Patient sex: M
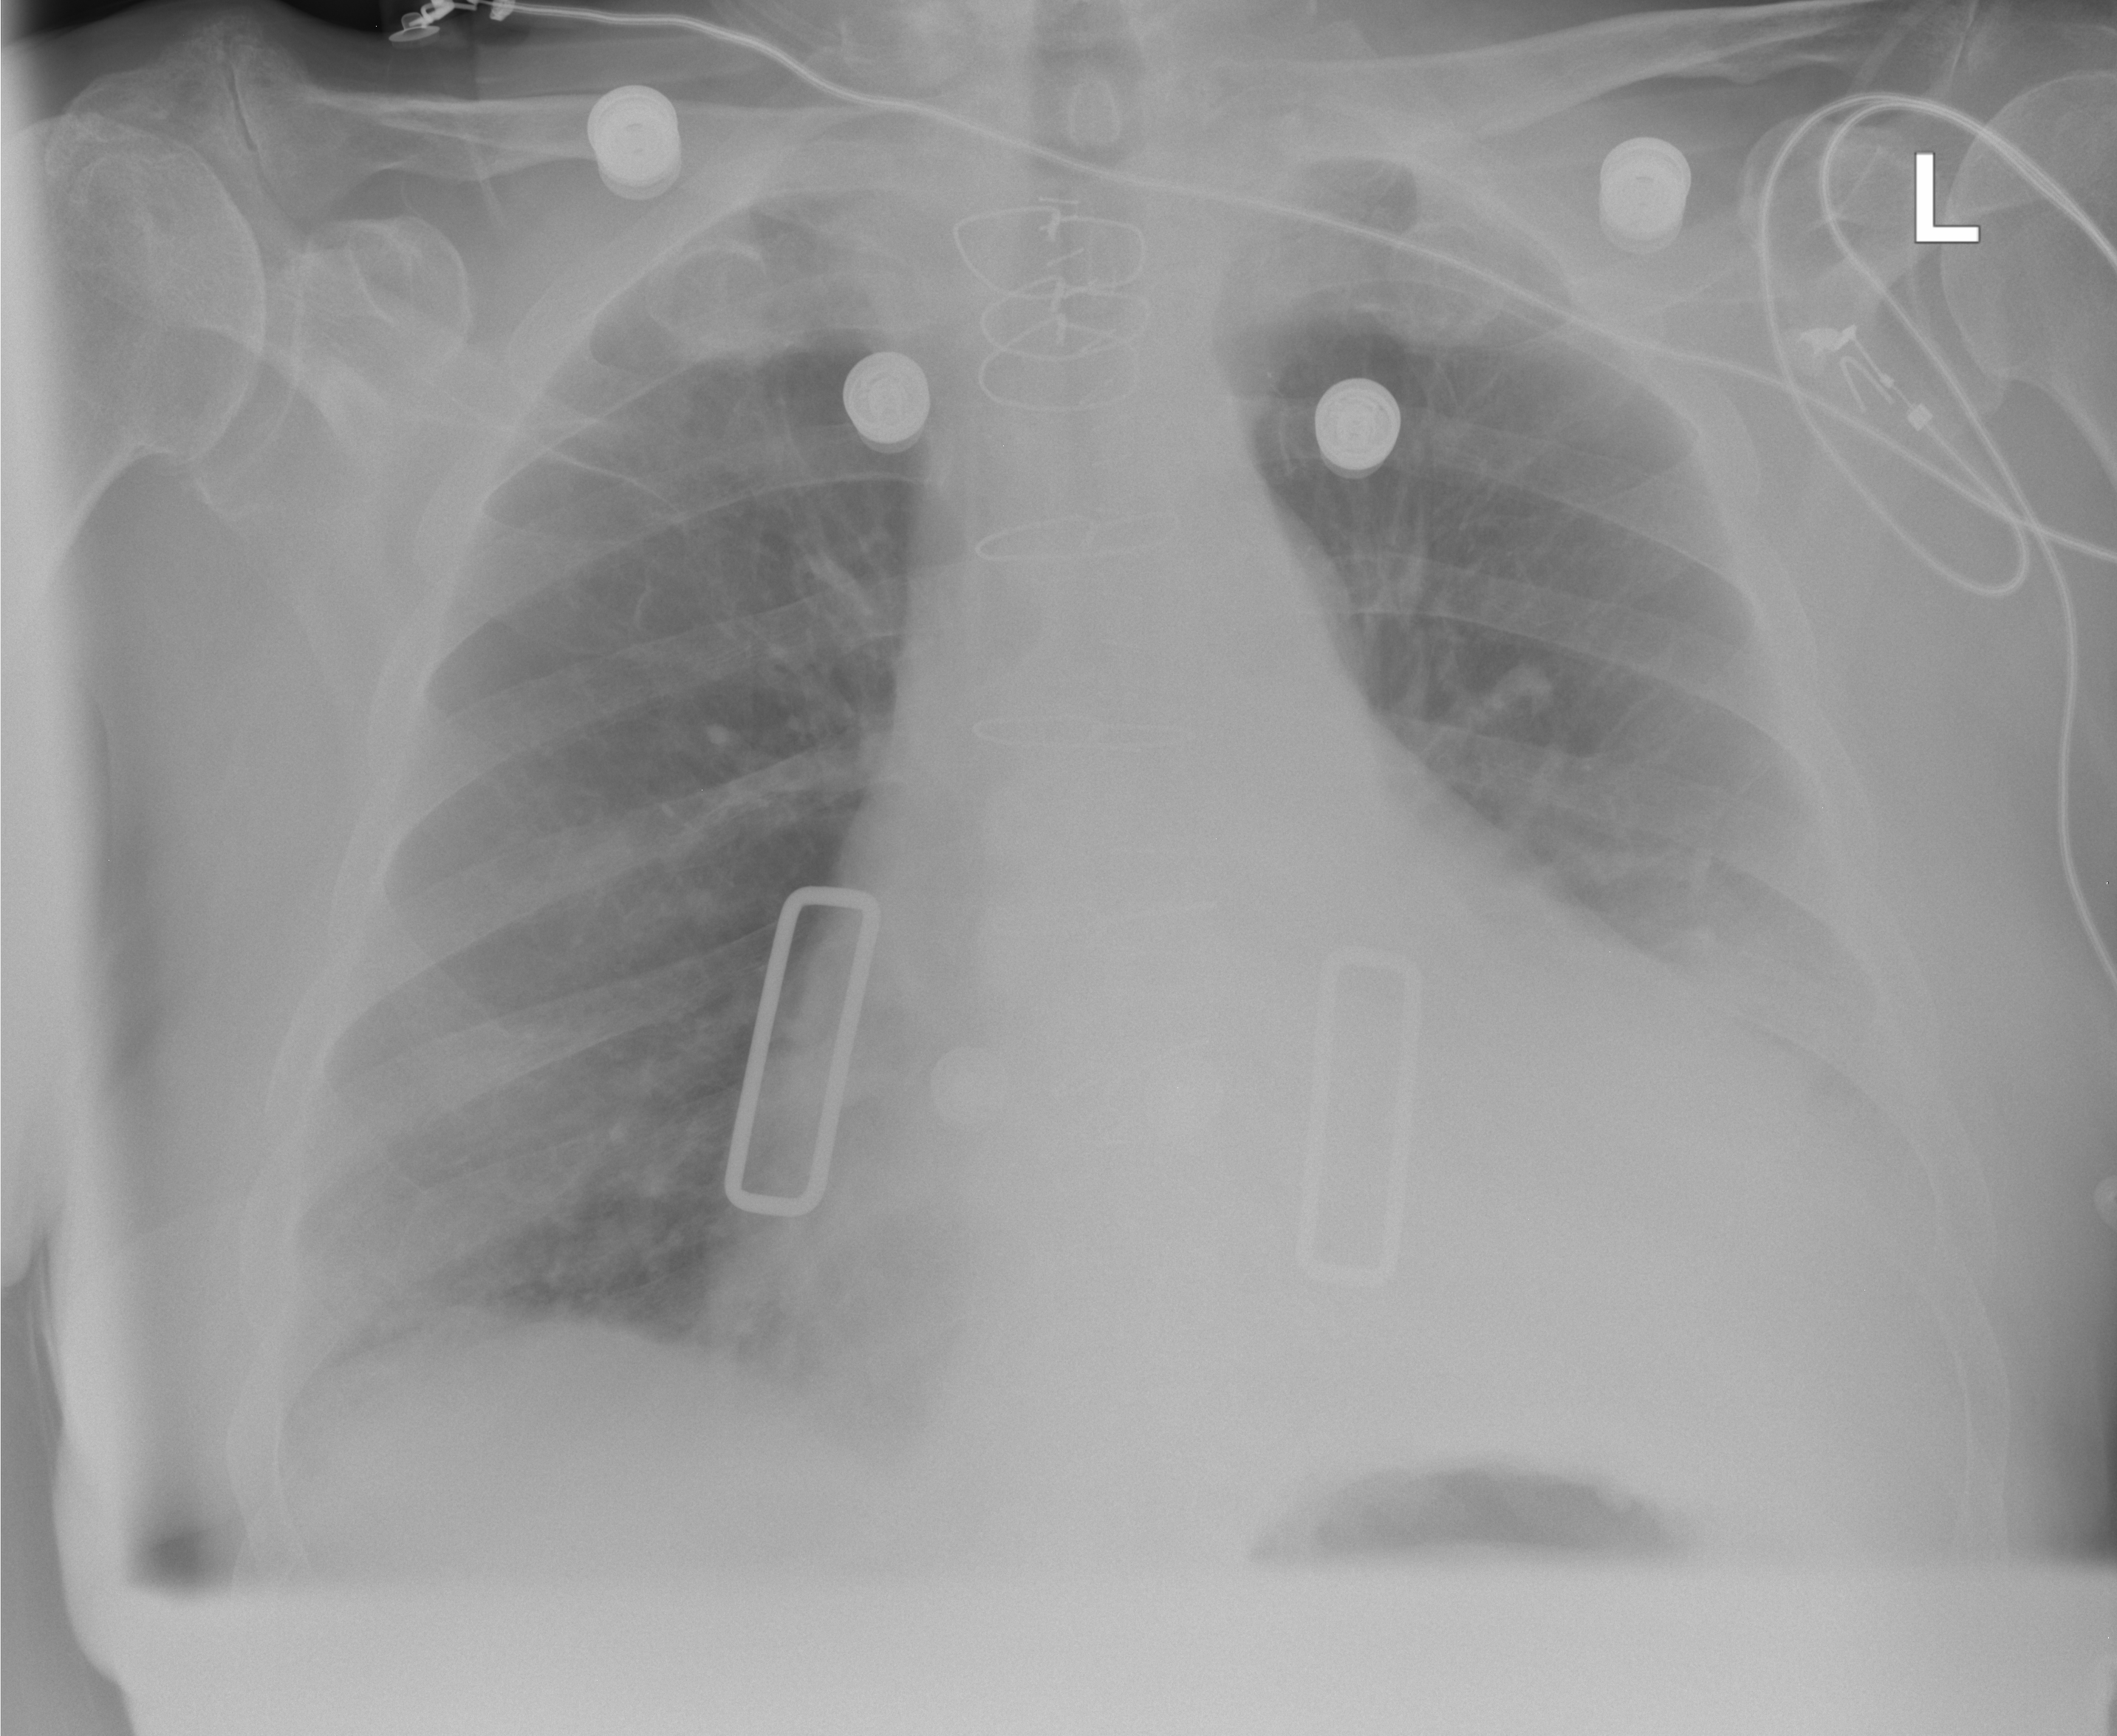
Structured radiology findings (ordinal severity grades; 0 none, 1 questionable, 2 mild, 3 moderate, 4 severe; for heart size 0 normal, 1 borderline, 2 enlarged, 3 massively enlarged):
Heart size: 2
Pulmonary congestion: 0
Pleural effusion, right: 0
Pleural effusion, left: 0
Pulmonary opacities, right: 0
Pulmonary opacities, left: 0
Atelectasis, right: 2
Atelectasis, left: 2